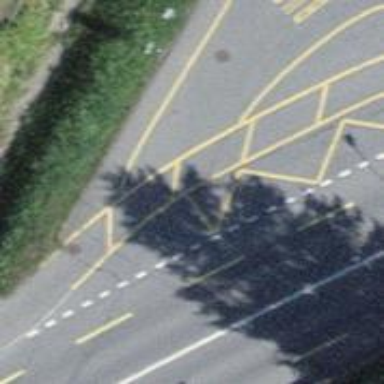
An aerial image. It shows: Bus stop with platform for public transport.